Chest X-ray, AP view. Patient: 25 years old, sex F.
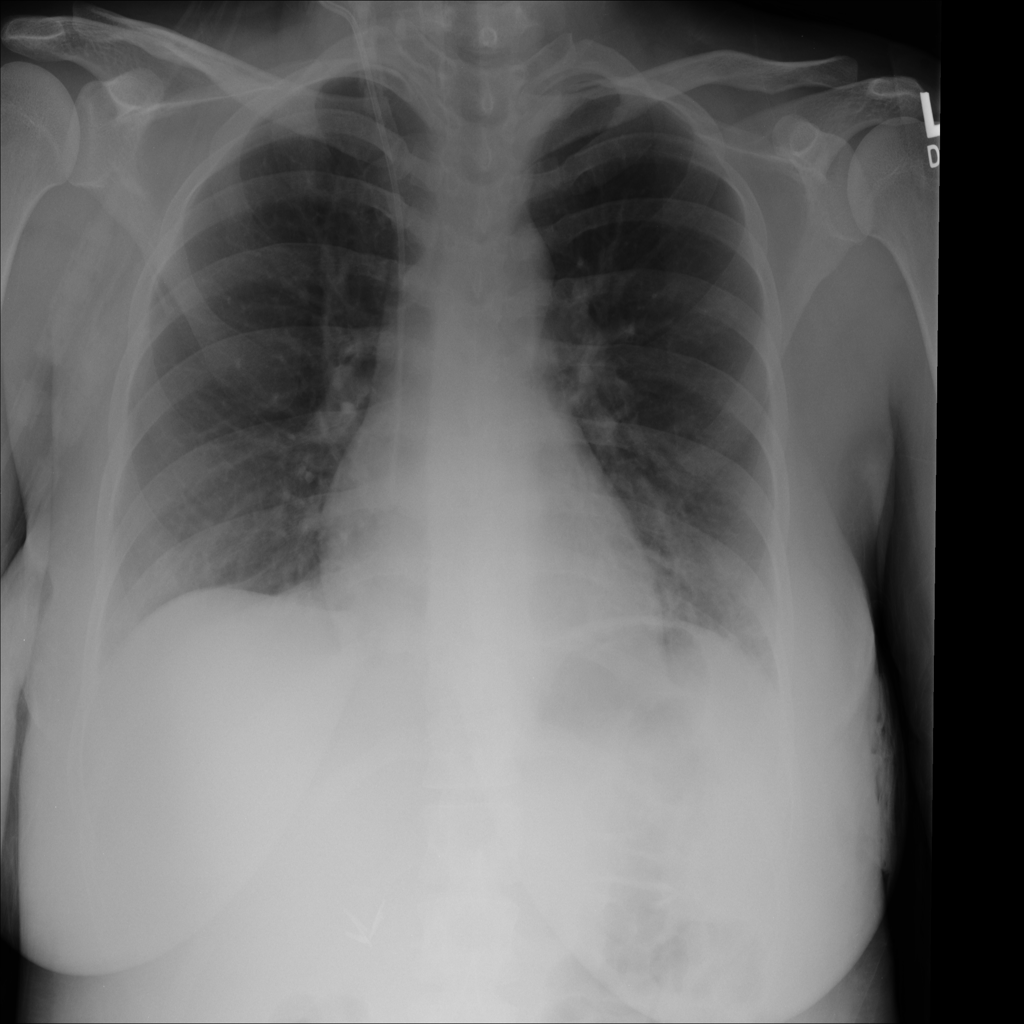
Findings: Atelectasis